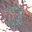
Label: 2